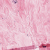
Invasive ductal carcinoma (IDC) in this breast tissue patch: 0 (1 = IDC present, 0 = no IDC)